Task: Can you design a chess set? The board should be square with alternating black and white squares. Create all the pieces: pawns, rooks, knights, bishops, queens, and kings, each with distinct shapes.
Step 4031:
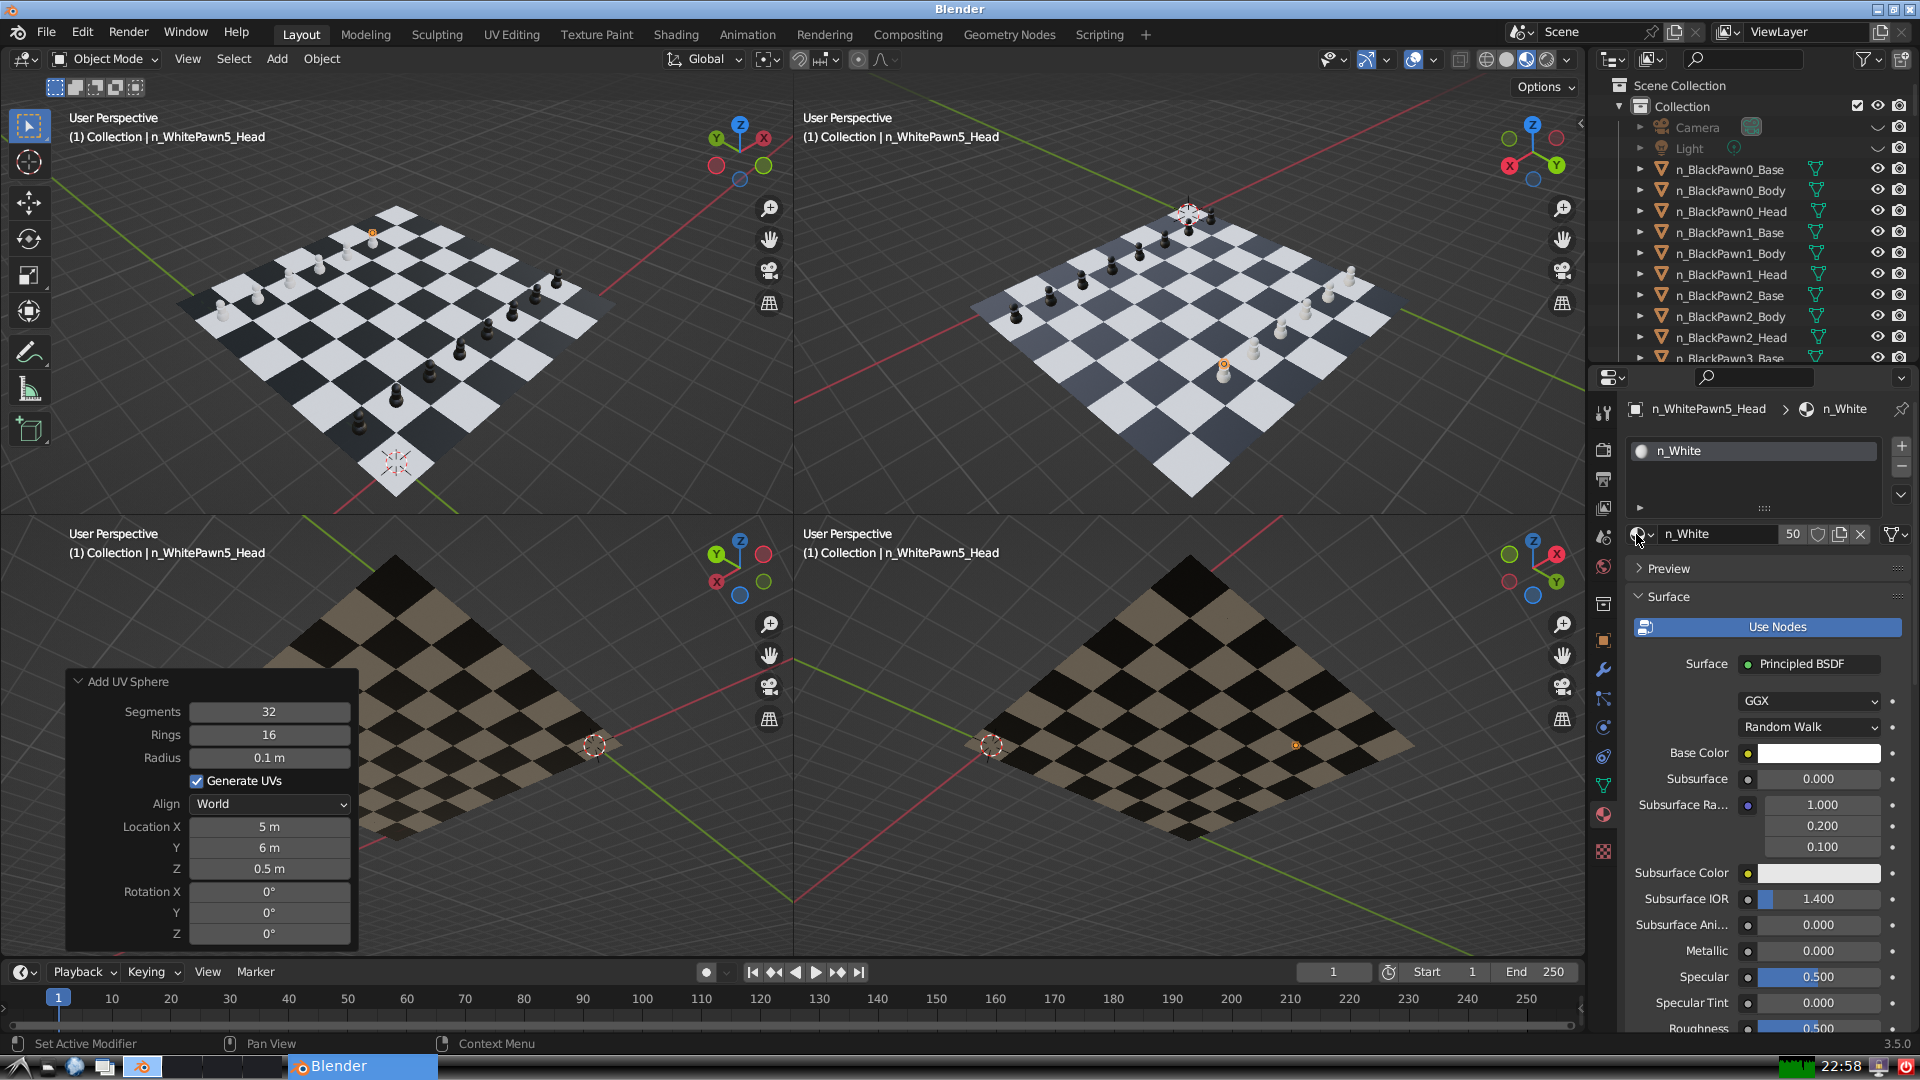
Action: {"mouse_move": [278, 58]}